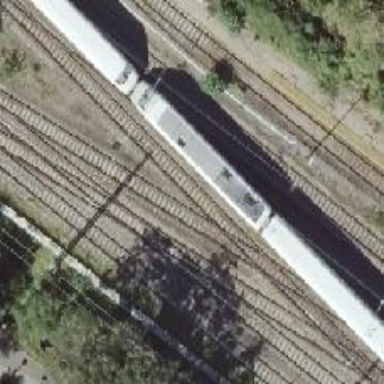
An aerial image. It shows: Railway crossing.